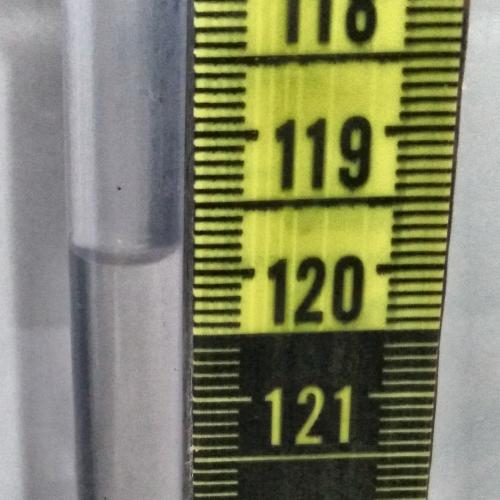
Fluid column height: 119.9 cm